Field crop: maize
Growth stage: 2
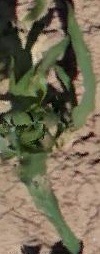
Species: maize